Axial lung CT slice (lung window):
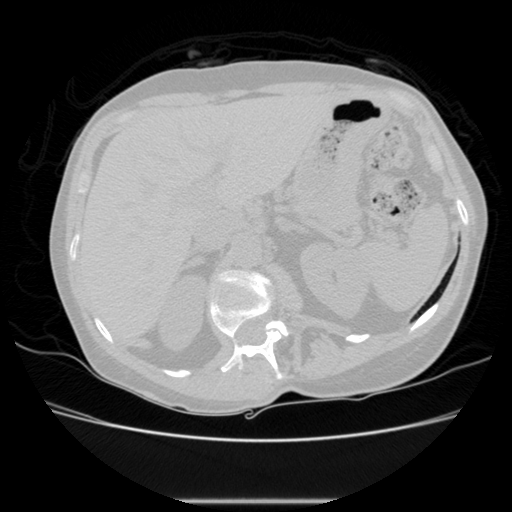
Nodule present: no